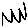
Label: zigzag